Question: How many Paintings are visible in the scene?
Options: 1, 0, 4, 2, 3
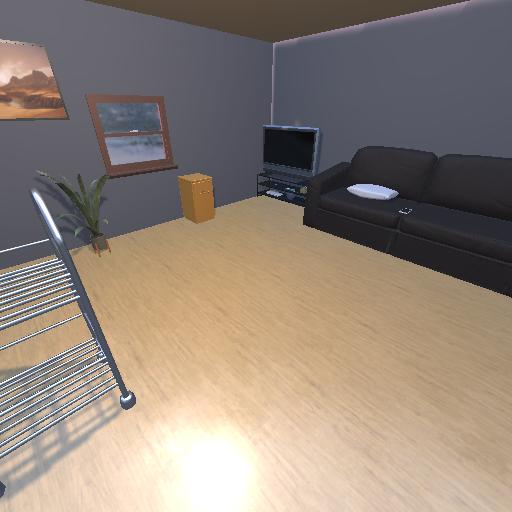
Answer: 1